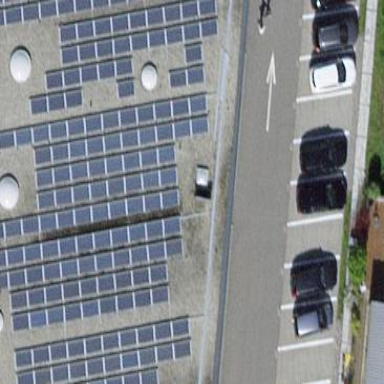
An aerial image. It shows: Solar photovoltaic panel generator on the rooftop.